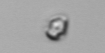
Label: Heterocapsa_rotundata